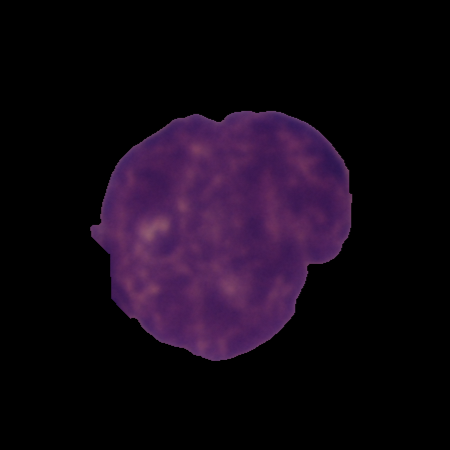
Label: cancer